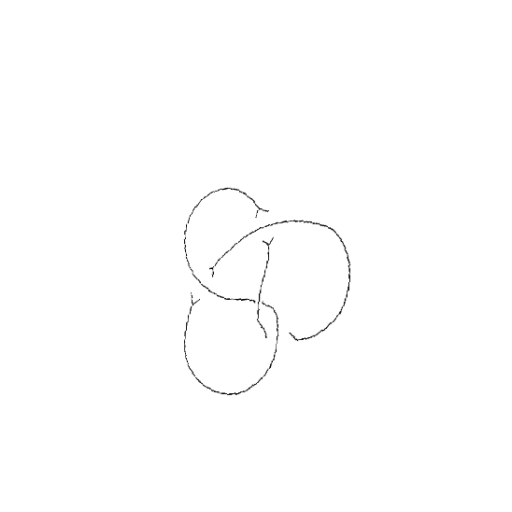
Crossing number: 4